Interaction volume radius: 5 \u00c5
Interaction volume height: 25 \u00c5
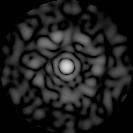
Disorder parameter: 0.8384